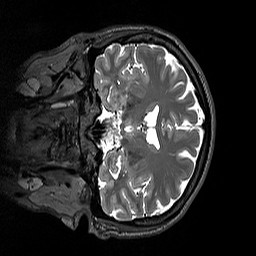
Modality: T2w
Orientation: coronal
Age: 33
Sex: female
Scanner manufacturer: siemens
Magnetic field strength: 3 T
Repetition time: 3.2 s
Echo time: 0.412 s